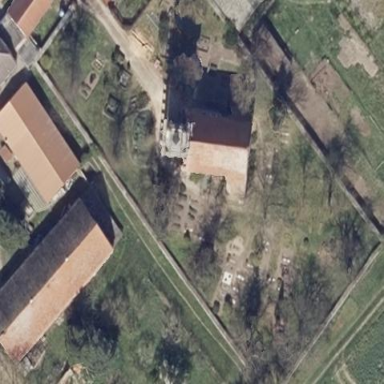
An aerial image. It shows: Cemetery.